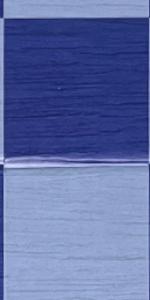
Label: Empty